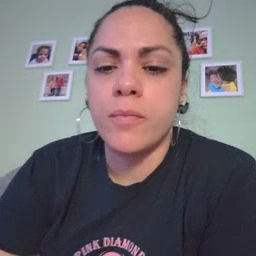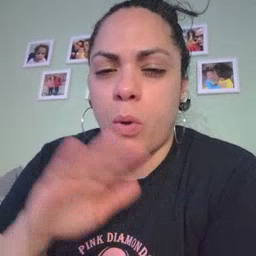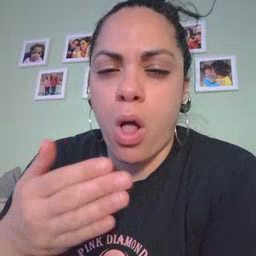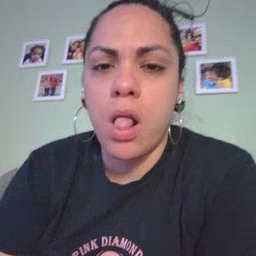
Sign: all